Current action and preconditions to check: trajectory_clear

Your task: For each precondition in the list above, predict whether it will hold at this action.

Consider the current scene as observed from the mobile robot's camera, and analyze the predicted future states of all dynamic agents (e.g., people, animals, vehicles, or any moving entities) within the NEXT SECOND.

IMPORTANT: Only answer "very likely" if you are absolutely certain—based on strong, clear evidence—that a dynamic agent will violate the precondition in the predicted future state. Do NOT answer "very likely" for unlikely, ambiguous, or low-probability risks.

Ask yourself for each precondition: Is there a high probability, with clear and convincing evidence, that the predicted future states of any dynamic agent will interfere with the predicted future state of the currently executing action within the NEXT SECOND, causing that precondition to fail?

Assess the risk level based on these predictions. Use "likely" or "very likely" if motions create a clear risk of interference.

Use "neutral" or "improbable" if agents are nearby but their predicted paths are clearly diverging or non-conflicting.

Failure Risk Categories: "very improbable", "improbable", "neutral", "likely", "very likely"

Answer Format: Output ONLY the probability_of_failure value from these categories: "very improbable", "improbable", "neutral", "likely", "very likely"

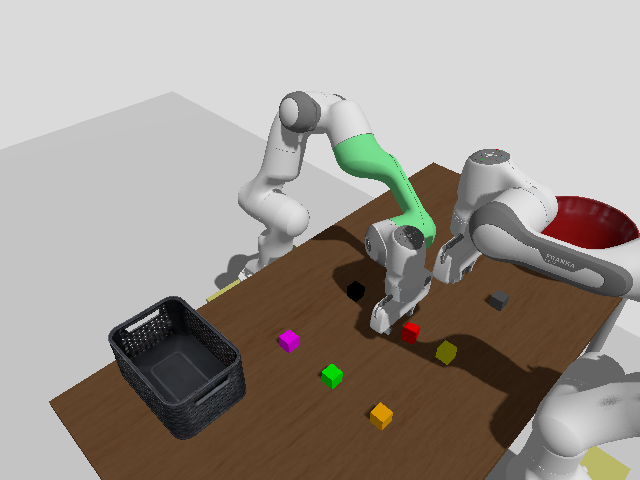

Answer: improbable